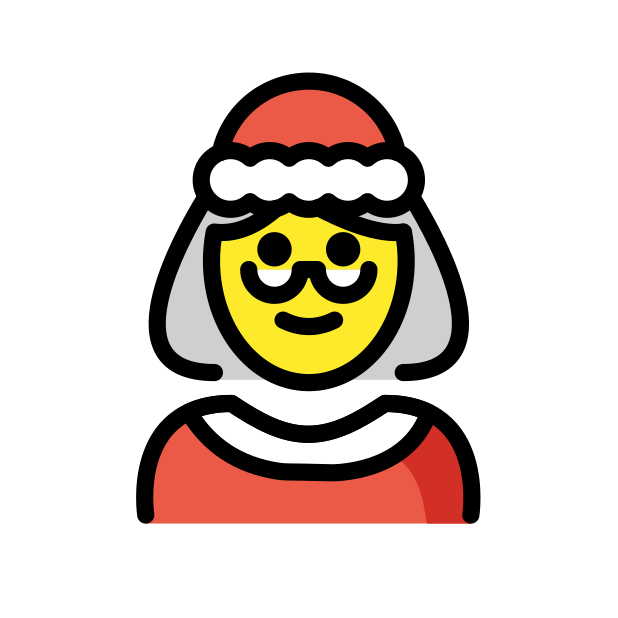
Emoji: 🤶
Name: mother christmas
Unicode: 0x1f936